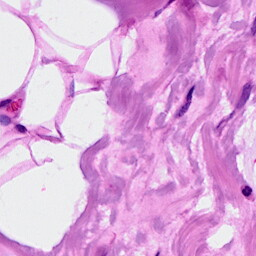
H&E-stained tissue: Breast